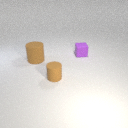
small purple rubber cube to the right of large brown rubber cylinder